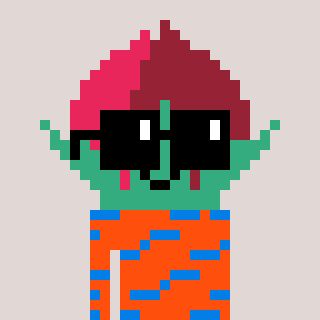
a pixel art character with square black sunglasses, a rosebud-shaped head and a orange-colored body on a warm background